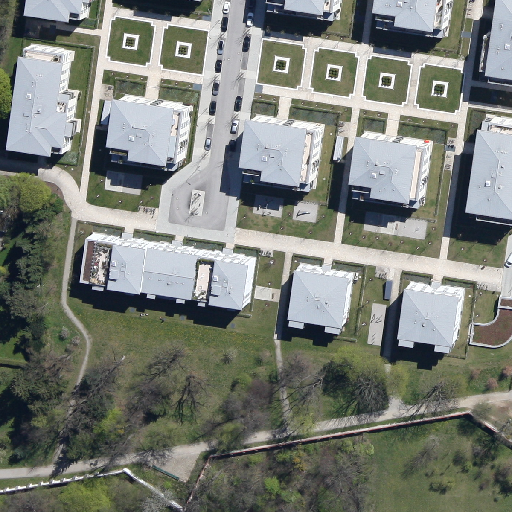
Referring expression: car in the parking area